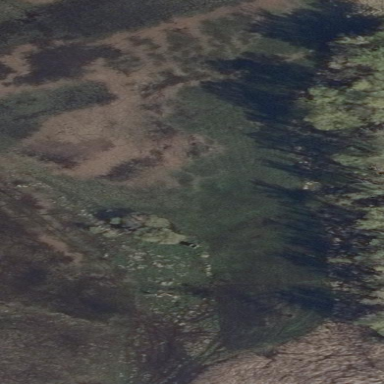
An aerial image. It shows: Wetland area characterized by wet meadow.